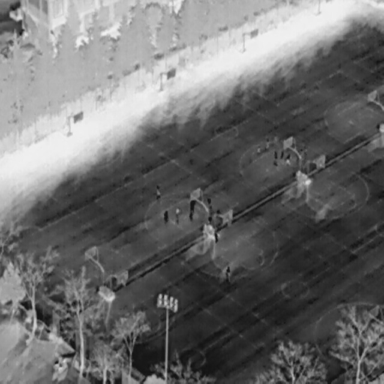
There are 11 People in the infrared image.